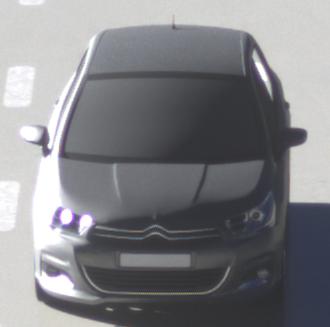
Make: Citroen
Model: C4 VTi 95
Detailed model: C4 (II)
Model produced from: 2012/08
Model produced until: 2013/06
Doors: 5
Color: gray
Road condition: wet road
Daytime: morning or afternoon
Contrast: high contrast